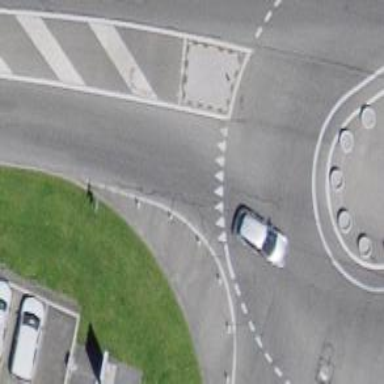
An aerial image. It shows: Secondary road around roundabout.